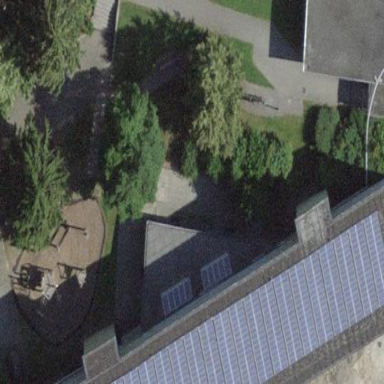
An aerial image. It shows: Solar power generator.